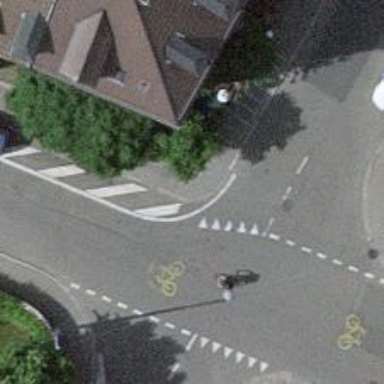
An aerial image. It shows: Kerb serving as barrier.